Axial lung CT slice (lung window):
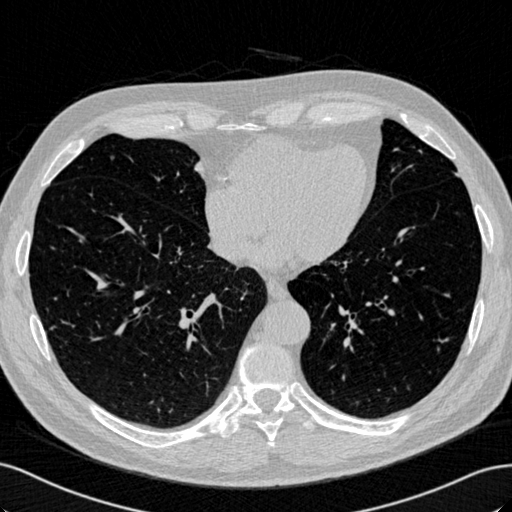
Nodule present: no